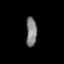
Tissue: prostate
Cell type: Fibroblasts
Senescence score: 0.846
Nuclear area (px): 299
Mean DAPI intensity: 131.88